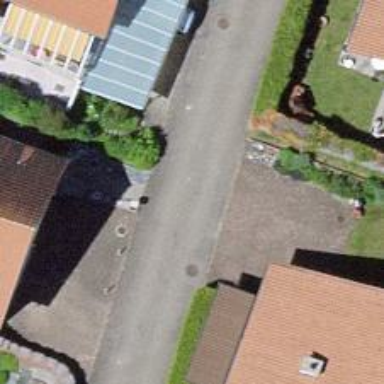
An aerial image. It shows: Paved residential road.